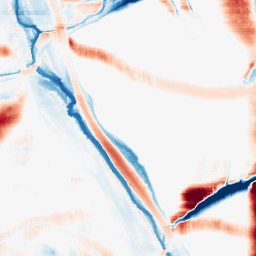
Category: morphological
Decomposition family: morphological_rect
Decomposition parameters: operation: average
width: 50
height: 20
Upsampling method: sinc_blackman
Upsampling parameters: scale: 4
kernel_size: 16
Upsampling scale: 4